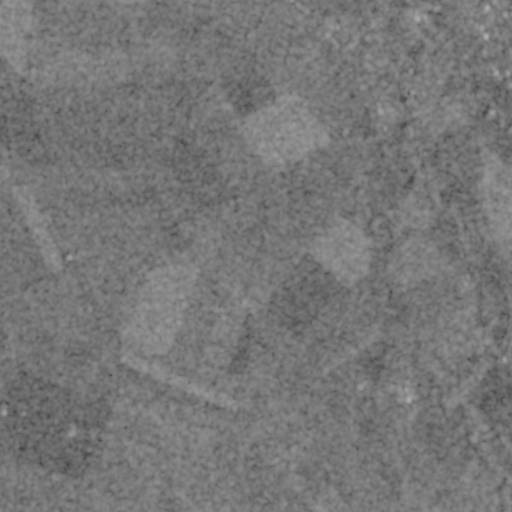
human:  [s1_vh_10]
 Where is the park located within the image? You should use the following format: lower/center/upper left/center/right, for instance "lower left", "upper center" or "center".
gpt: The park is located in the upper right of the image.
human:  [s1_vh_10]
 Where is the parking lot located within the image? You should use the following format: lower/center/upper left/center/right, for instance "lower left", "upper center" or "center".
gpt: The parking lot is located in the upper right of the image.
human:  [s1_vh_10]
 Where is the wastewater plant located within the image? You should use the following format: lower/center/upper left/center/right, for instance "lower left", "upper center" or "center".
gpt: The wastewater plant is located in the lower right of the image.
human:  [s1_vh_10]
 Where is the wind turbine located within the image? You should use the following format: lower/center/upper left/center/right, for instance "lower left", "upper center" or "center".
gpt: The wind turbine is located in the lower left of the image.
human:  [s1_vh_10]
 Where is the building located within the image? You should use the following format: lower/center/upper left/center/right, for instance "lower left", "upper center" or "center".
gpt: There is no building in the image.

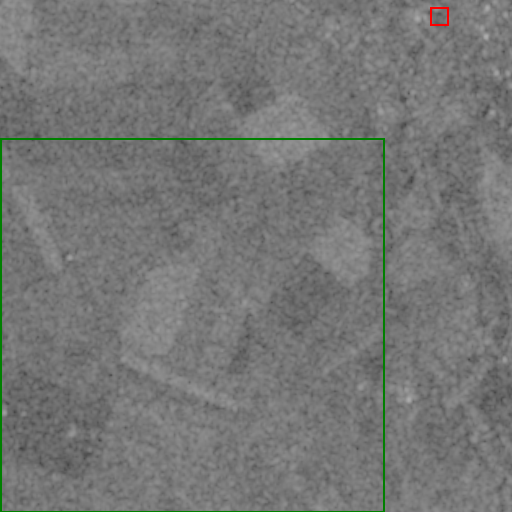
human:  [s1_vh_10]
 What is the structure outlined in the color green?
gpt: The structure outlined in green is a crop field.
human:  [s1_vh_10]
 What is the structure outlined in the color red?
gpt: The structure outlined in red is a park.
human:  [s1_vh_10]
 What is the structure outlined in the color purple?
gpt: There is no purple outline.